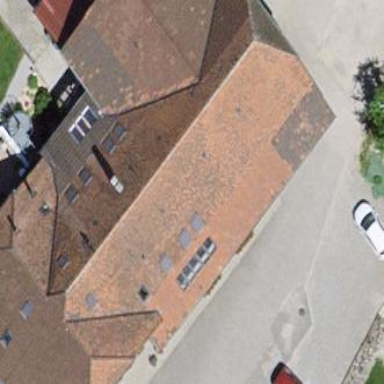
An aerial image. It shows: Farm building.